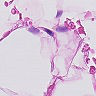
Metastatic tissue present: no